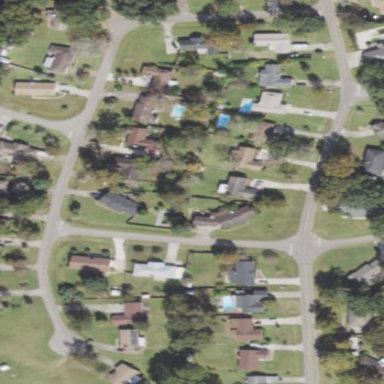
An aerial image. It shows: Single-family residential area.